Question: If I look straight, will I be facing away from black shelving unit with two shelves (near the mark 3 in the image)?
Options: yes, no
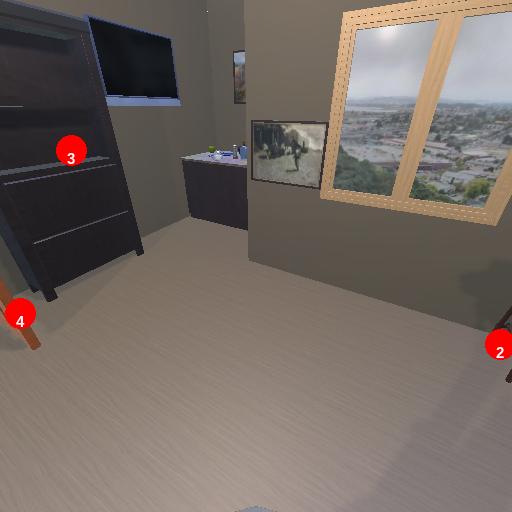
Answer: yes